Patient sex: M
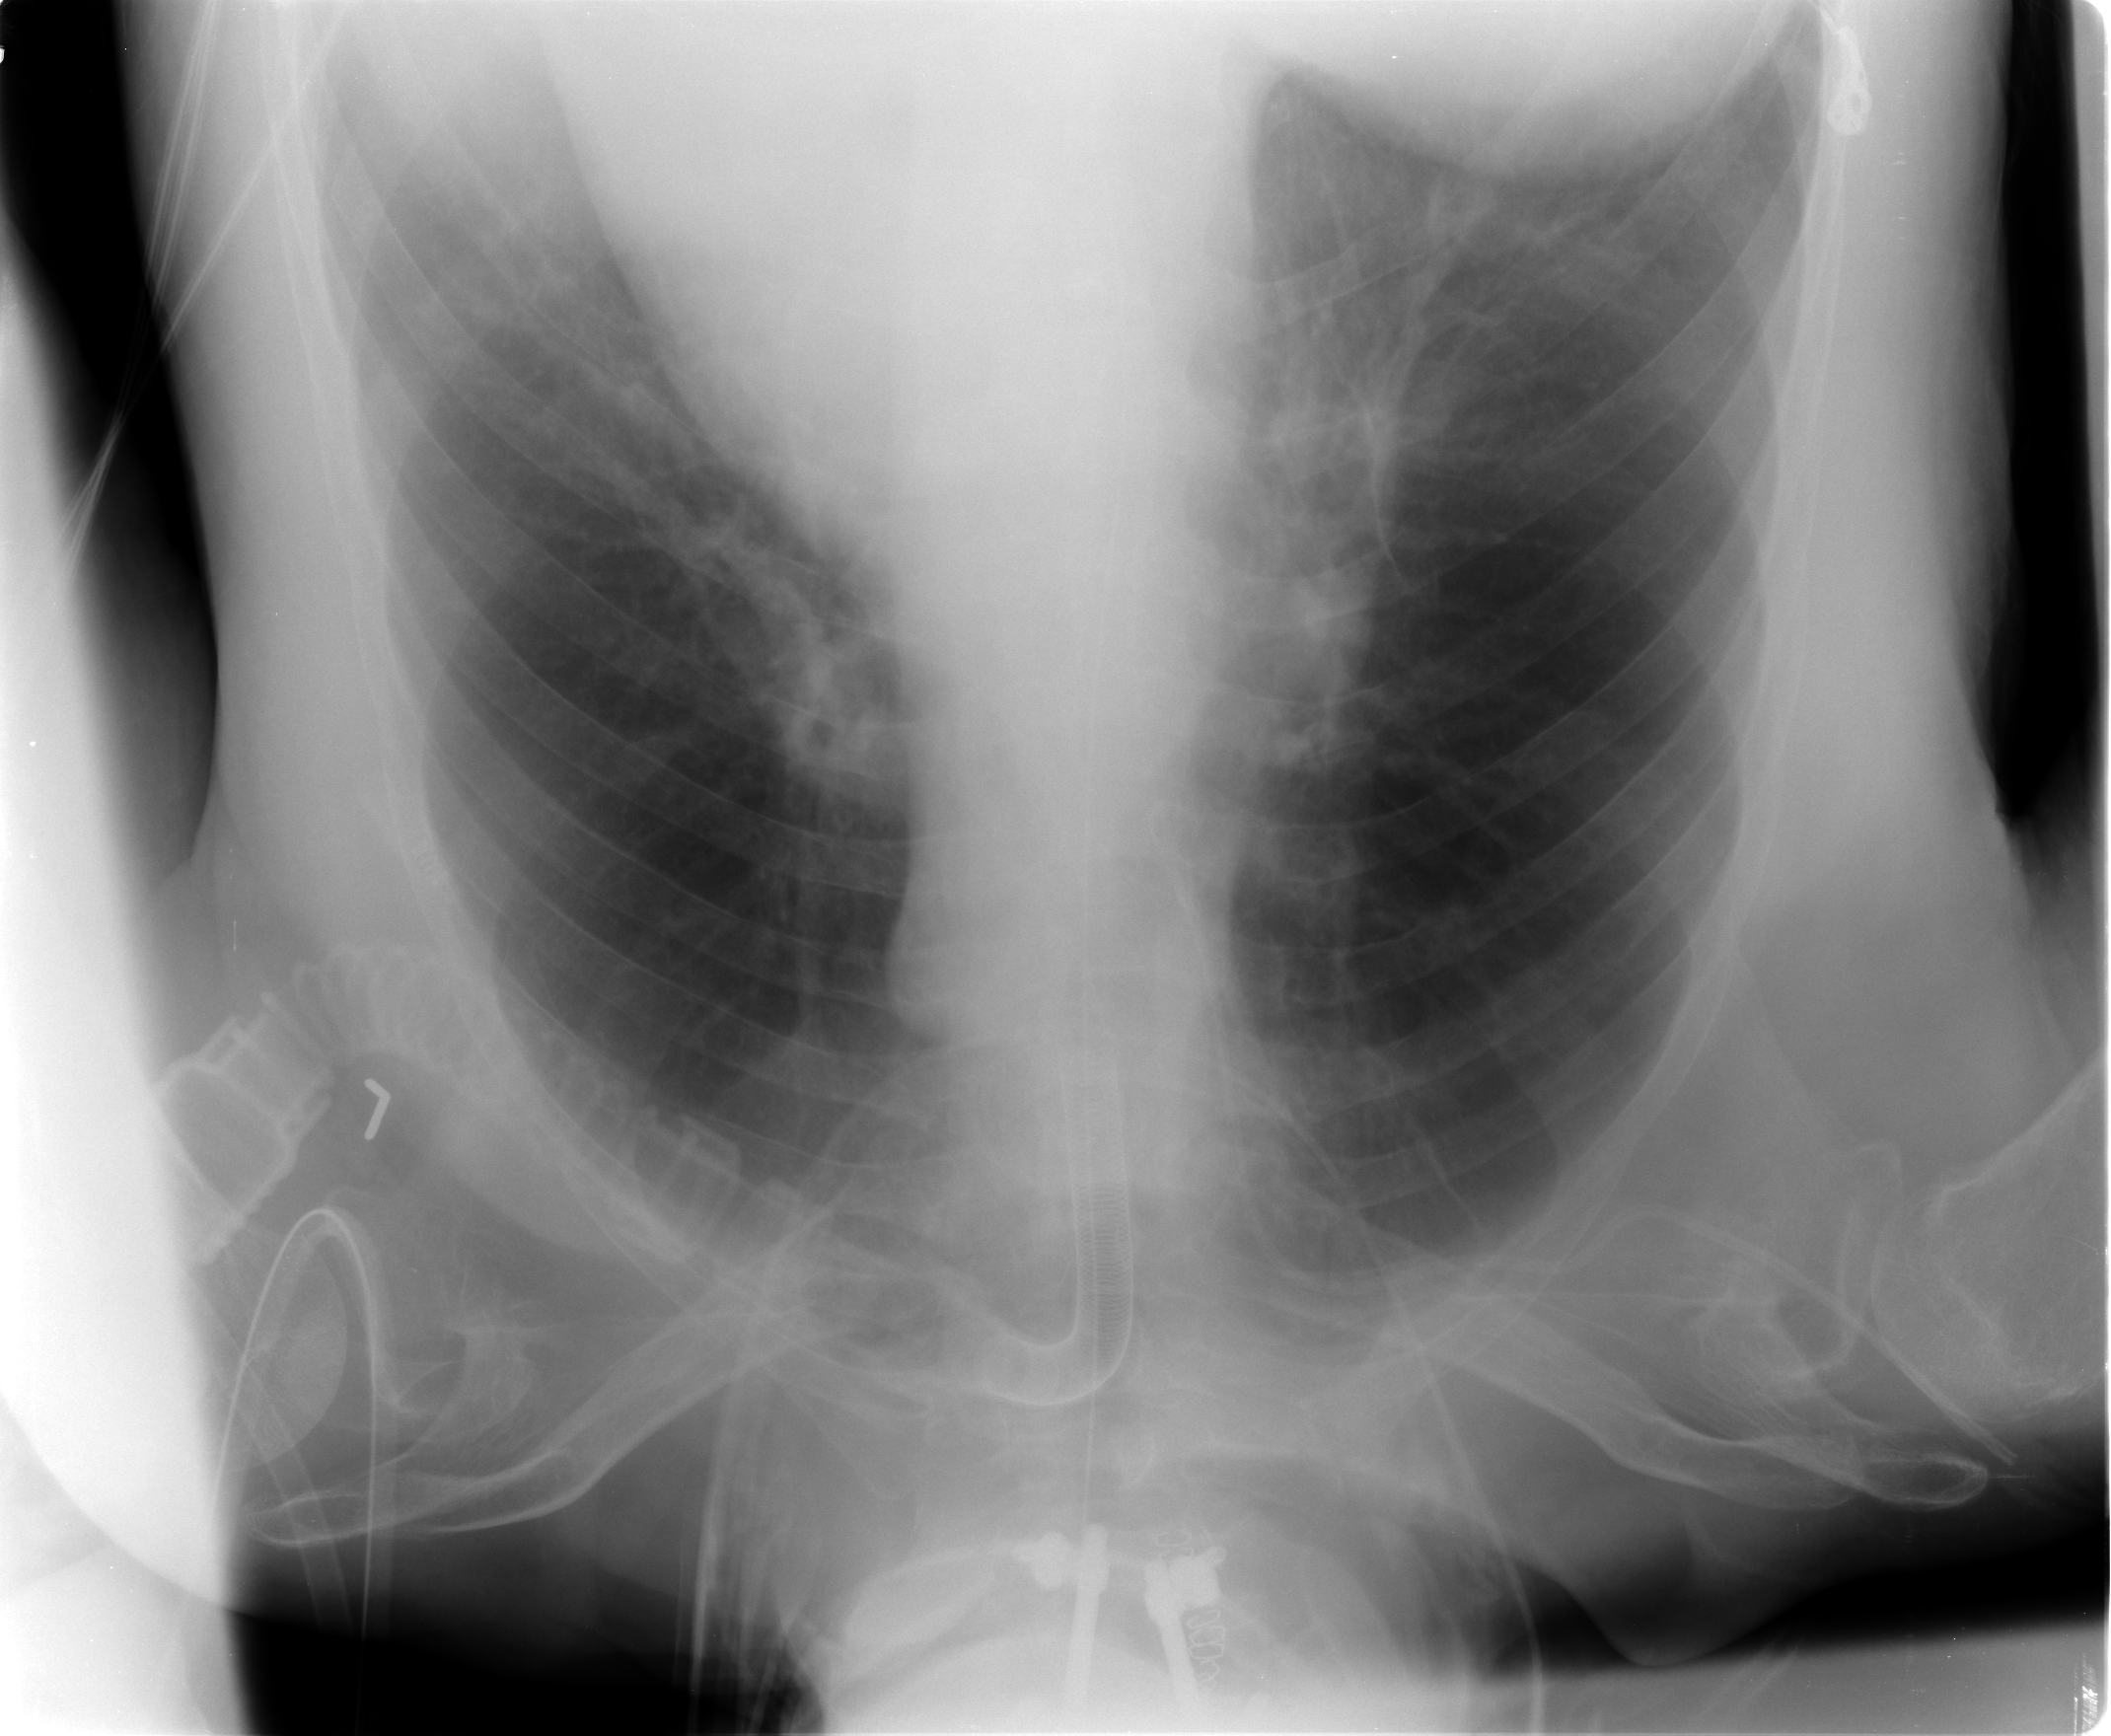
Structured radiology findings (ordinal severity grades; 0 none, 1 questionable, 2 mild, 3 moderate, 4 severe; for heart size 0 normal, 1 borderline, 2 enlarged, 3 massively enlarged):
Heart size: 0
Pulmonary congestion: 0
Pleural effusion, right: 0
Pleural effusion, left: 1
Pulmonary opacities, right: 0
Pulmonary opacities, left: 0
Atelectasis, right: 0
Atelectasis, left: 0